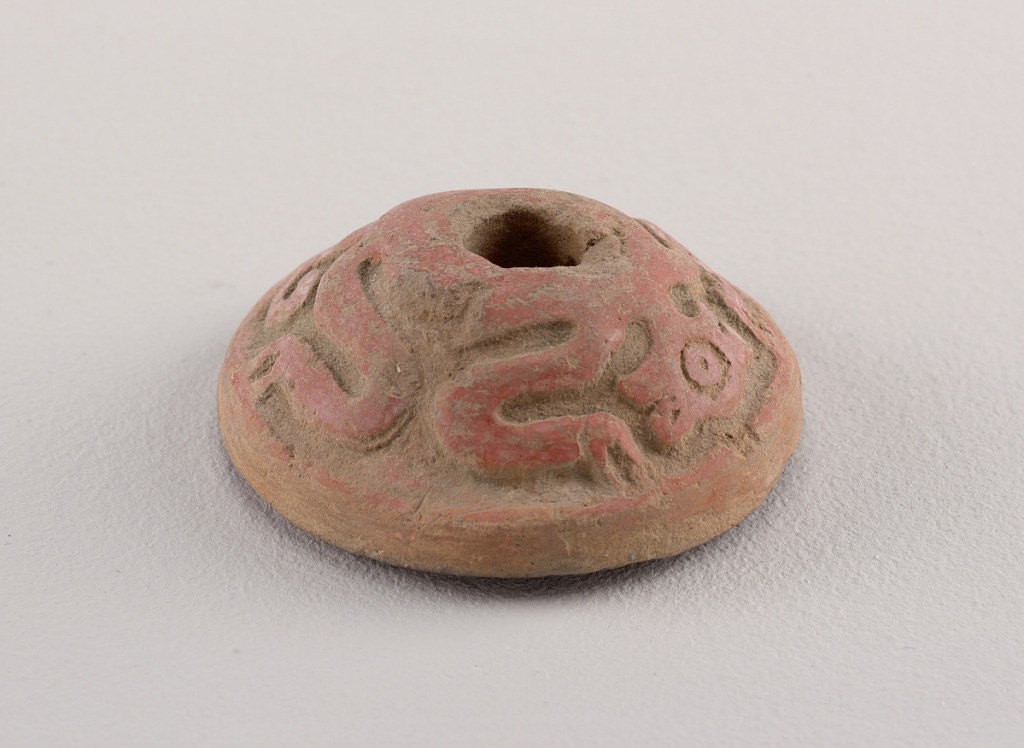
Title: Weight
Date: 800–1200
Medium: Earthenware
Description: Domed, pierced roundel of red clay, with relief figure of monkey.